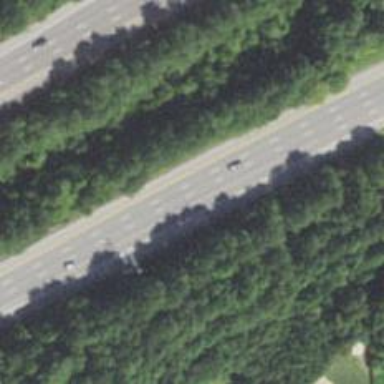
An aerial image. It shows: Asphalt motorway.